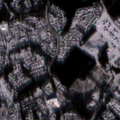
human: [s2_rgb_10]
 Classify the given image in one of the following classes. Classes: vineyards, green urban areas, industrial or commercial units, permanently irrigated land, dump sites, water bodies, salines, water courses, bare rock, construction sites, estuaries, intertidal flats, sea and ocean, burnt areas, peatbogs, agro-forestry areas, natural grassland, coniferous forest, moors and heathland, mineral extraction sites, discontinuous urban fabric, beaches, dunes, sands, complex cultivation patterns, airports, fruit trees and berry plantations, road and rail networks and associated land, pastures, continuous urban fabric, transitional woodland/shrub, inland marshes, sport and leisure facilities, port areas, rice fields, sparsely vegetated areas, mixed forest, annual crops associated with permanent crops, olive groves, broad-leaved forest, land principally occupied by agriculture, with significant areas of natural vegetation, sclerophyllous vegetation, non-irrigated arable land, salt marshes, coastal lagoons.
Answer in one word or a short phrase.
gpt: discontinuous urban fabric, green urban areas, land principally occupied by agriculture, with significant areas of natural vegetation